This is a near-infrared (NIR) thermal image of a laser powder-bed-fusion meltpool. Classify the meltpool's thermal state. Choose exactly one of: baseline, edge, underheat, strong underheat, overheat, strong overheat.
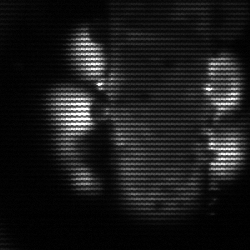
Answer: strong underheat